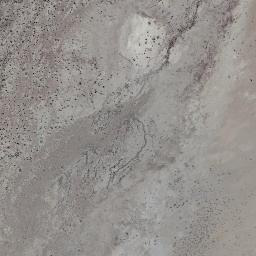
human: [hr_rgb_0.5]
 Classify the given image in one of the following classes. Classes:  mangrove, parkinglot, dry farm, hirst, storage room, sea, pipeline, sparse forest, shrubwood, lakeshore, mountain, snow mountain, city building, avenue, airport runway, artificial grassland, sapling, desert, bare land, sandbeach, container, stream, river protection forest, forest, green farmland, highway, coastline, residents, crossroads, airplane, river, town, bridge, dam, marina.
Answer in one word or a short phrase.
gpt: bare land